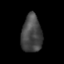
Tissue: skin
Cell type: Fibroblasts
Senescence score: 0.6924
Nuclear area (px): 754
Mean DAPI intensity: 69.869